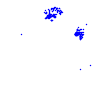
Particle: electron